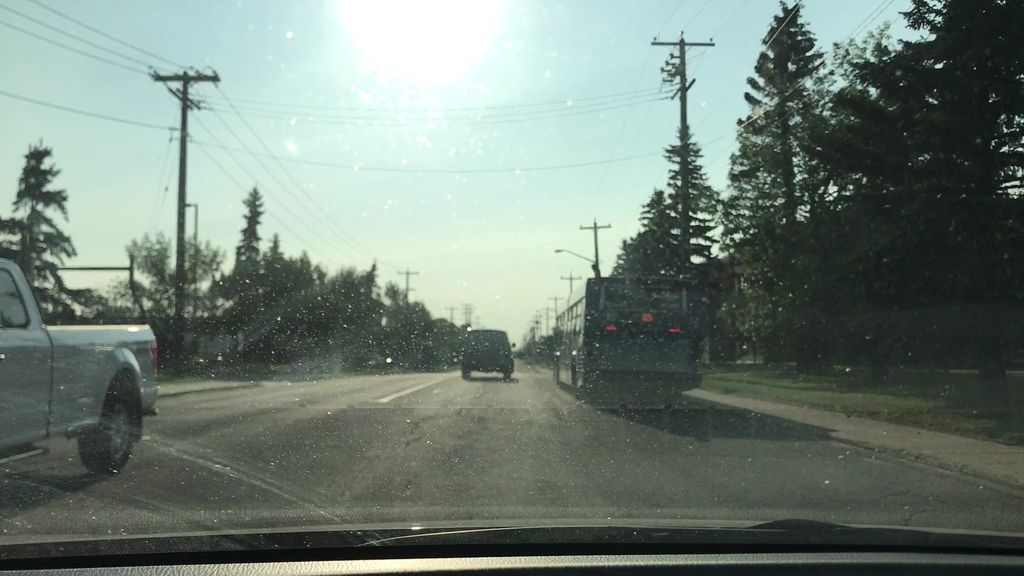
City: edmonton